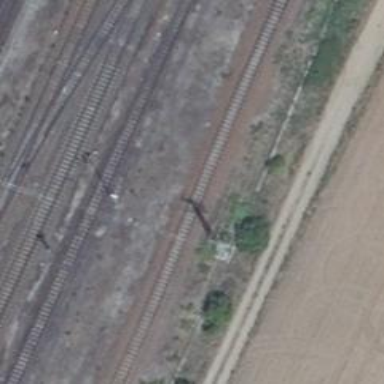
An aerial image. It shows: Rail yard with electrified contact lines for the railway.